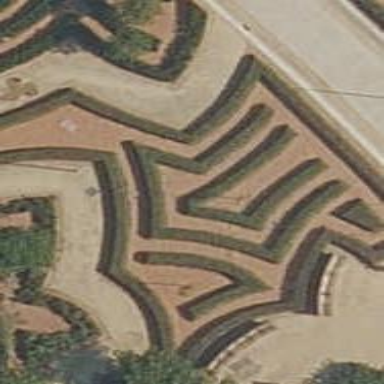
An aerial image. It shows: Hedge acting as barrier.